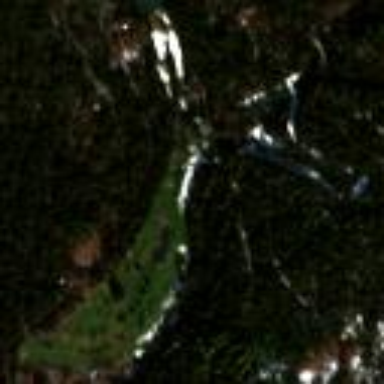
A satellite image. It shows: Golf course surrounded by greenery.